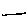
Label: line